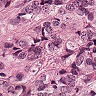
Metastatic tissue present: yes